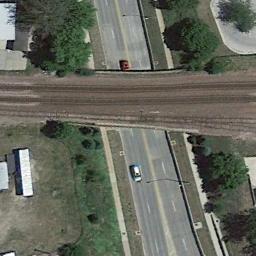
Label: overpass